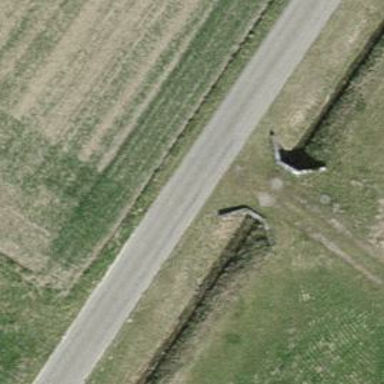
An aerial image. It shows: Tunnel.